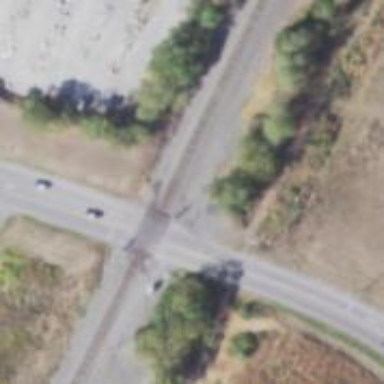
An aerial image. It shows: Level railway crossing with lights and barriers.